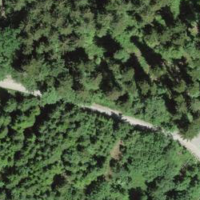
EUNIS habitat code: 43
Species observed at this site:
Campanula patula